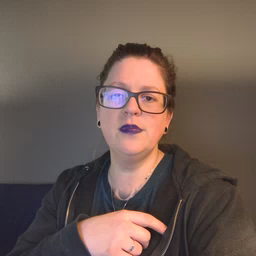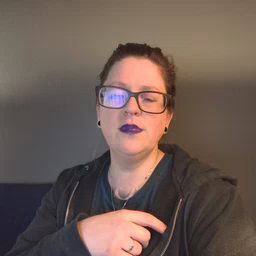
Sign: look